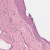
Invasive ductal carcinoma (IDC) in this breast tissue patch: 0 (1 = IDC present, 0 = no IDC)